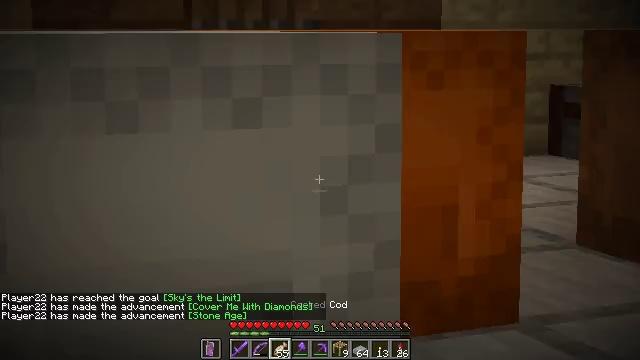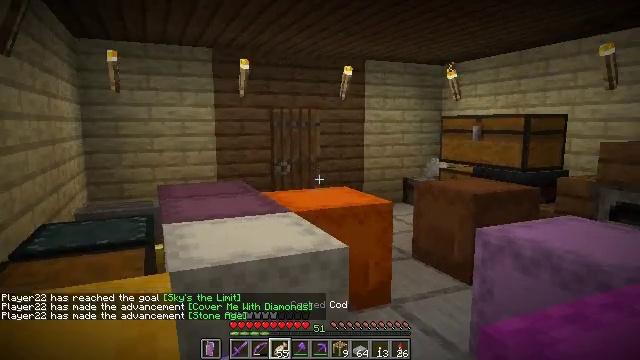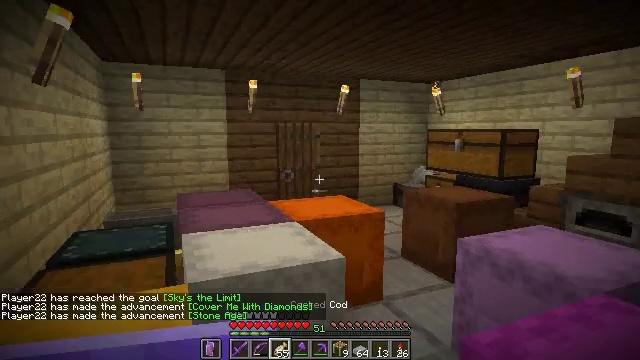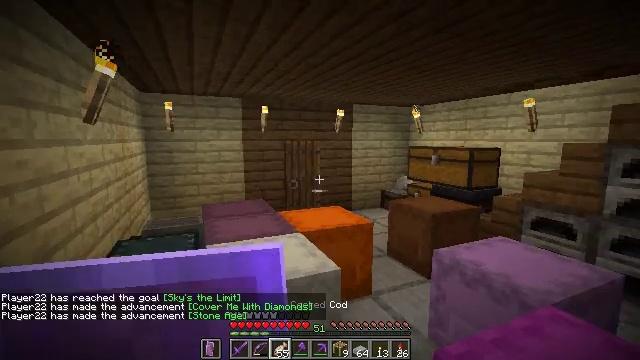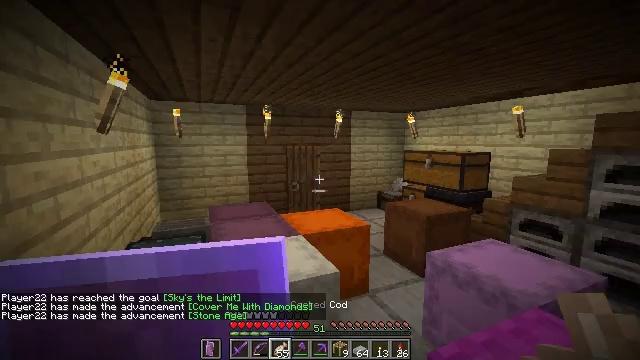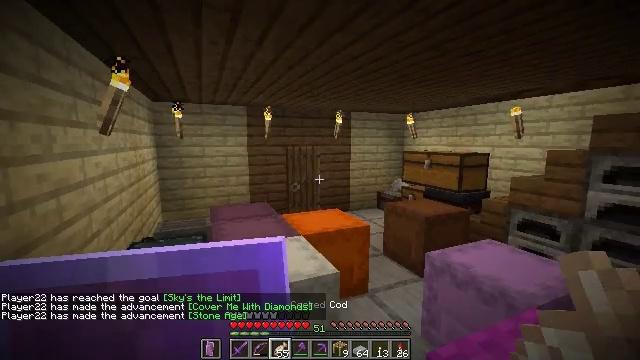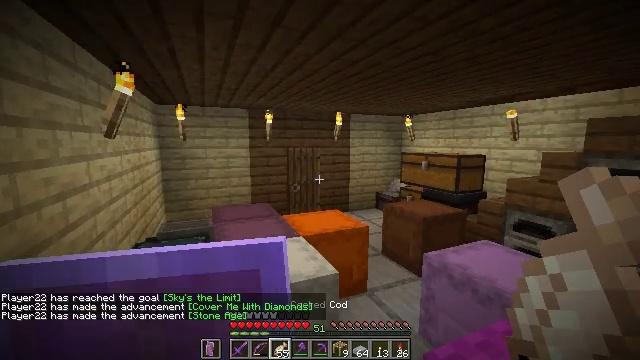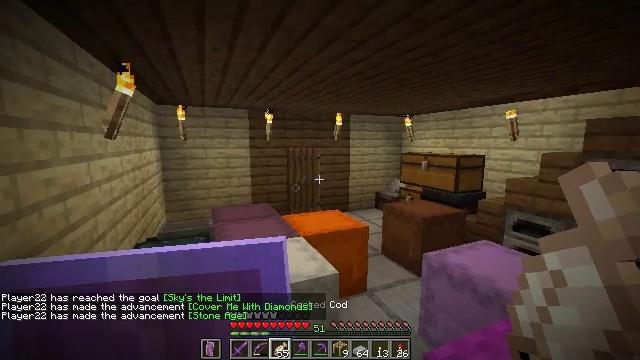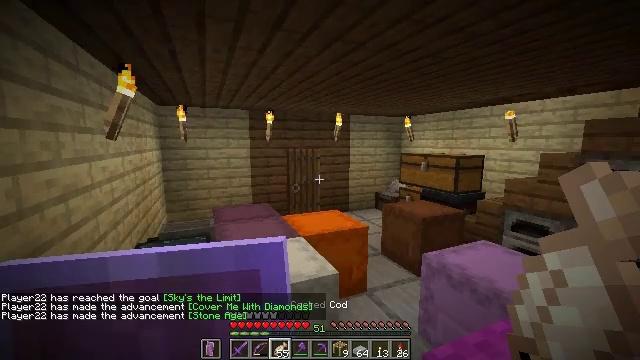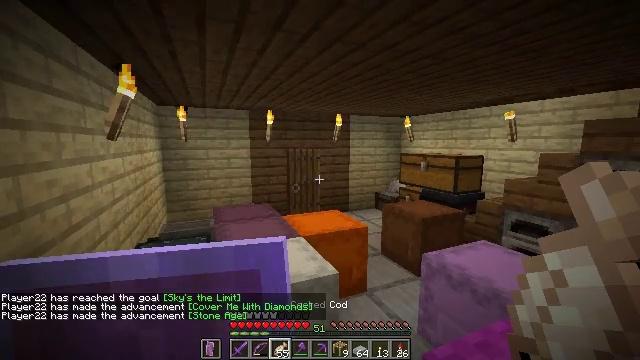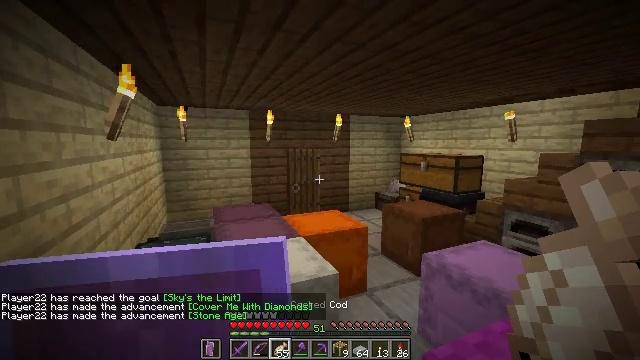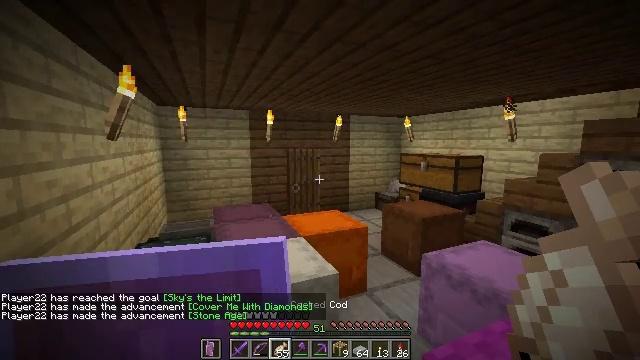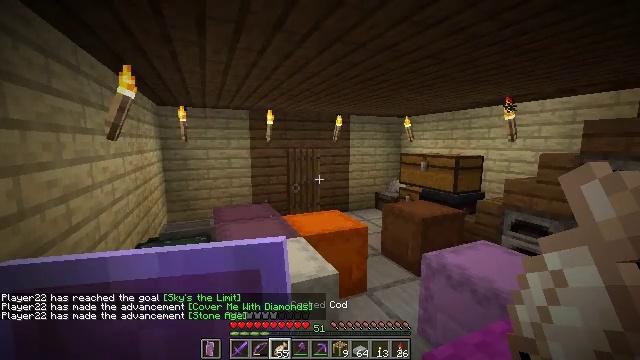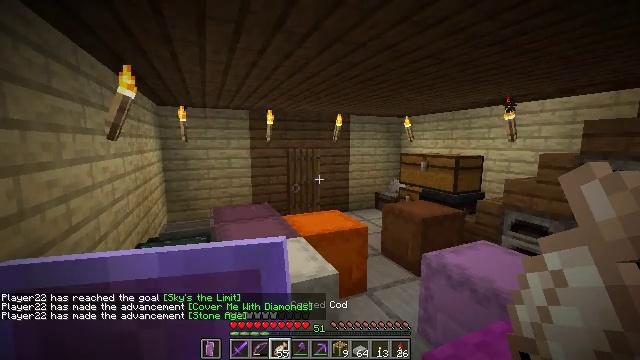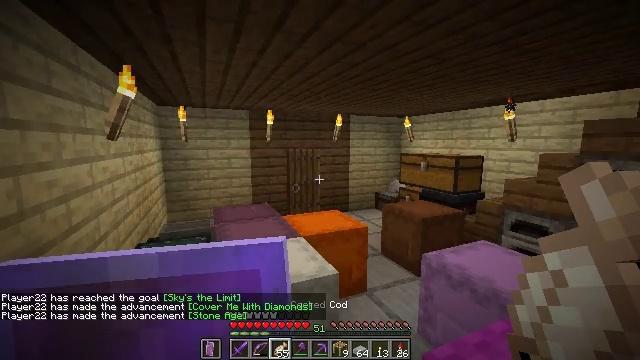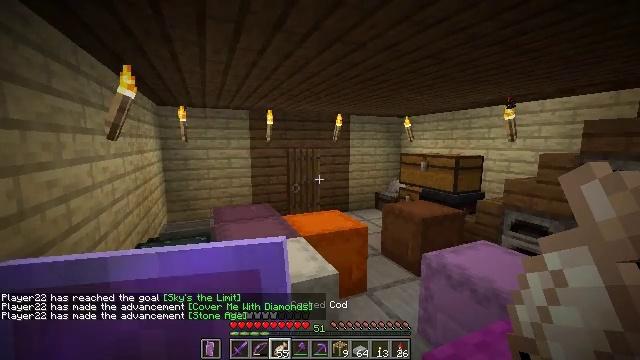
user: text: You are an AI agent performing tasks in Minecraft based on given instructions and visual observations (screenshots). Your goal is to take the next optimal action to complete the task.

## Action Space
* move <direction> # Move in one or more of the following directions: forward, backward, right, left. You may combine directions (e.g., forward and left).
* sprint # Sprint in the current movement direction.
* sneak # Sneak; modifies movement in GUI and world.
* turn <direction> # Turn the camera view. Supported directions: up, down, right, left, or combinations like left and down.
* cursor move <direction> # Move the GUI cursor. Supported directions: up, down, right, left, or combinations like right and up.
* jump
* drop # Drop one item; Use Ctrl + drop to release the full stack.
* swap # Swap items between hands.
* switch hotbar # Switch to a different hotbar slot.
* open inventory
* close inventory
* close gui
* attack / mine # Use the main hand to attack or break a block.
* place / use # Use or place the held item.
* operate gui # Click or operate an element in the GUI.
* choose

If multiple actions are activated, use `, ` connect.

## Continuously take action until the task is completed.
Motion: motion action
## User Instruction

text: Hunt mobs.
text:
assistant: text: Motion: no_op
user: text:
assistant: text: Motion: no_op
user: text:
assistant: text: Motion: no_op
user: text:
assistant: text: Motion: no_op
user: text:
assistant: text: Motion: no_op
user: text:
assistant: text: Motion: no_op
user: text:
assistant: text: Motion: no_op
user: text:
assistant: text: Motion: no_op
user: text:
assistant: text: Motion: no_op
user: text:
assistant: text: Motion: no_op
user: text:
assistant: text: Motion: no_op
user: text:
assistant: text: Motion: no_op
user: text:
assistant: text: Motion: no_op
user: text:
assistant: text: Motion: no_op
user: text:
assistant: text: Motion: no_op
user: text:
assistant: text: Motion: open inventory
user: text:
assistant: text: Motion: open inventory
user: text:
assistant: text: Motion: no_op
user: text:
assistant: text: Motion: no_op
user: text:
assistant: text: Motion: no_op
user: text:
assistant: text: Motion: no_op
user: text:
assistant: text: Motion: no_op
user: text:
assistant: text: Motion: no_op
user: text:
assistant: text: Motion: no_op
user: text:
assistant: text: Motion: no_op
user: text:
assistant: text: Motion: no_op
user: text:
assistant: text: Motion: no_op
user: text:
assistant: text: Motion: no_op
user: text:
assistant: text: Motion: no_op
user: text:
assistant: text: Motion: no_op